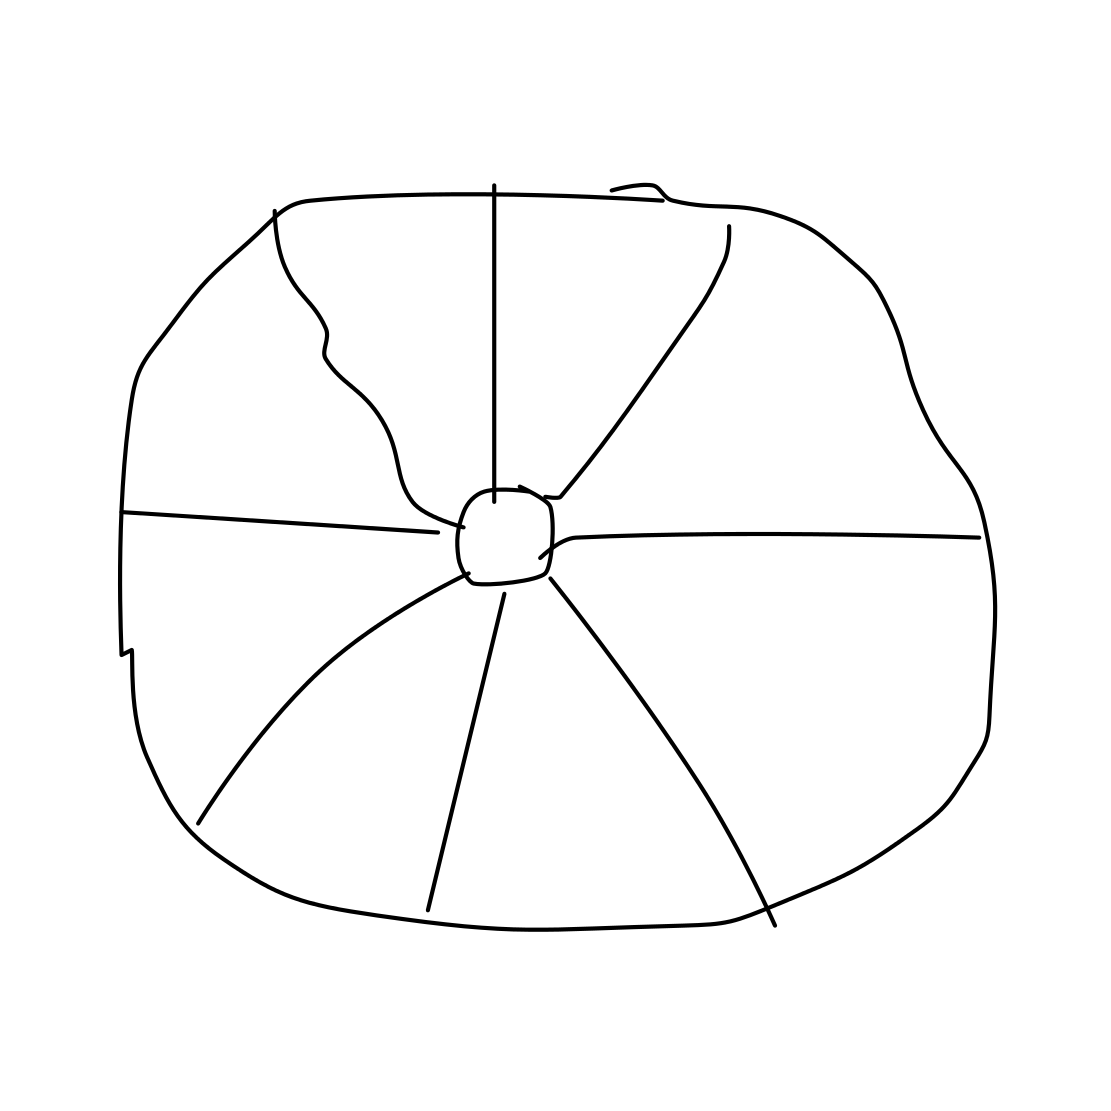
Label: wheel